Question: I am trying to send an email from my app.
the code goes lik this :
'''
Intent i = new Intent(Intent.ACTION_SEND);
i.setType("text/plain");
i.putExtra(Intent.EXTRA_EMAIL , new String[]{"recipient@gmail.com"});
i.putExtra(Intent.EXTRA_SUBJECT, "subject of email");
i.putExtra(Intent.EXTRA_TEXT , "body of email");
startActivity(Intent.createChooser(i, "Send mail..."));
'''
in the emulator it shows the email client again i have to enter the recipient address, when i click send button it doesnt send .
and it is showing the messaging(MMS) context.
any help is highly appreciated ...
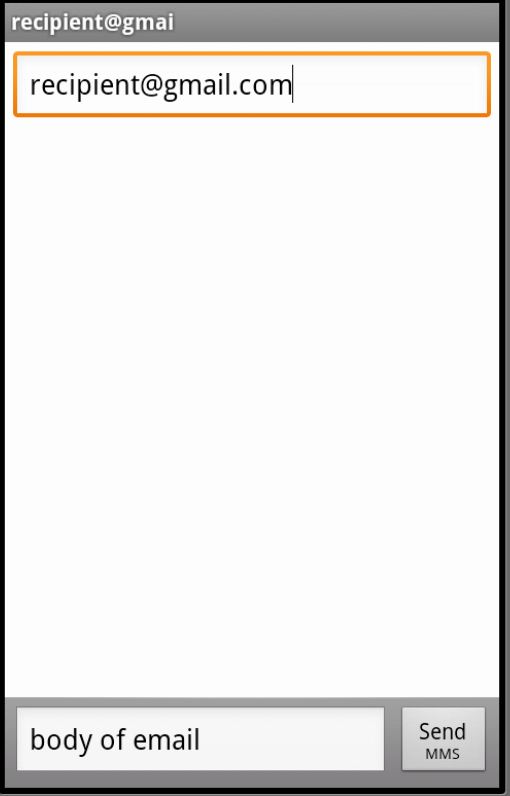
Answer: here the problem was the email client was not configured in the emulator,,,
It works fine in the device ...